Question: What are some technology teams listed?
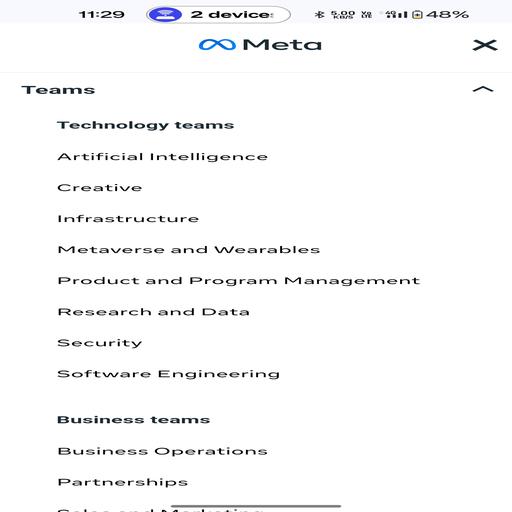
Answer: Artificial Intelligence, Creative, Infrastructure, Metaverse and Wearables, Product and Program Management, Research and Data, Security, Software Engineering